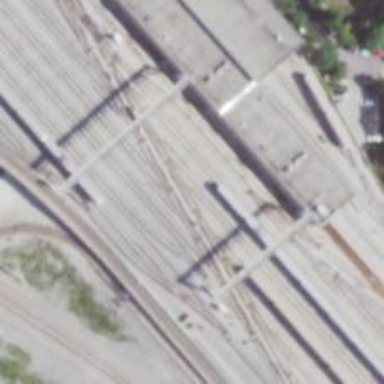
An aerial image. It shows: Yard area with electrified rail tracks.